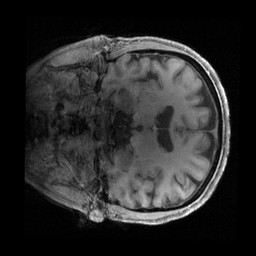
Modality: T1w
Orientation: coronal
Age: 43
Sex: female
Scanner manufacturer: siemens
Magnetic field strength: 3 T
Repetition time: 2.4 s
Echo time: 0.00241 s